Aerial crown-view tile of a tropical tree (Barro Colorado Island, Panama), acquired 20241216:
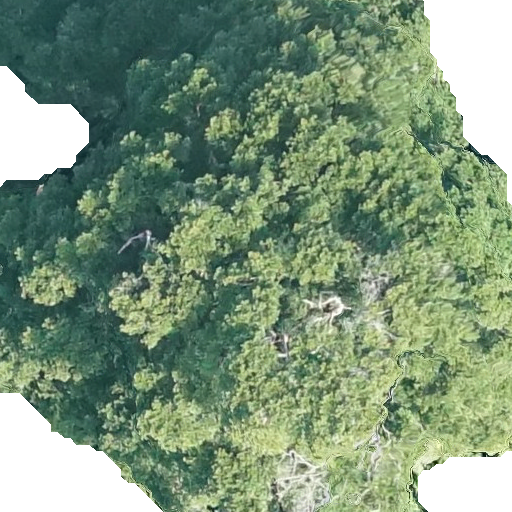
Species: Terminalia oblonga
GBIF accepted scientific name: Terminalia oblonga
Crown area: 429.402 m²